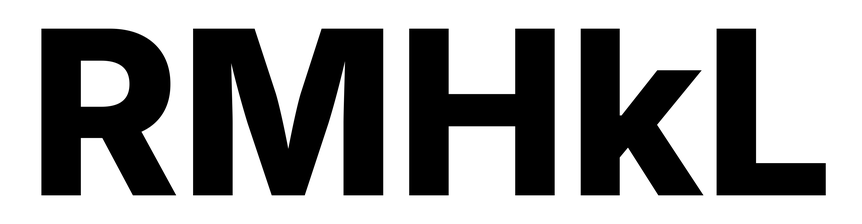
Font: Inter_ExtraBold